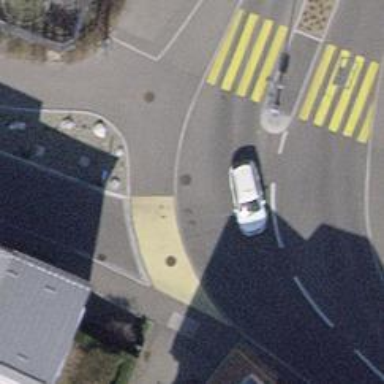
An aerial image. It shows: Unmarked crossing with traffic calming table on the road.